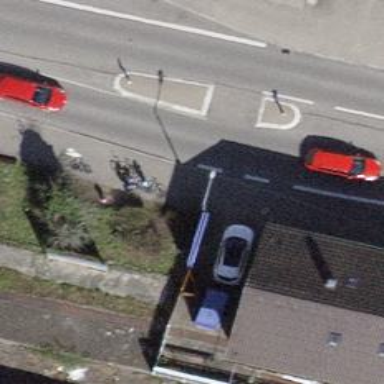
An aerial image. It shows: Footway with marked crossing. The surface is asphalt.